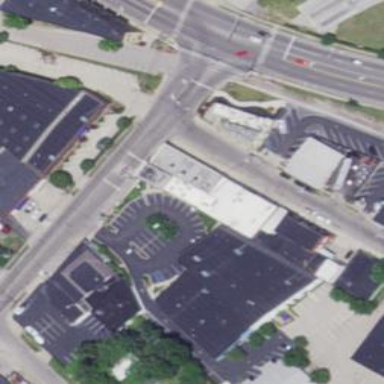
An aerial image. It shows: Building that houses restaurant.